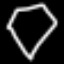
Label: diamond